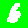
Digit: 6